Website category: camera
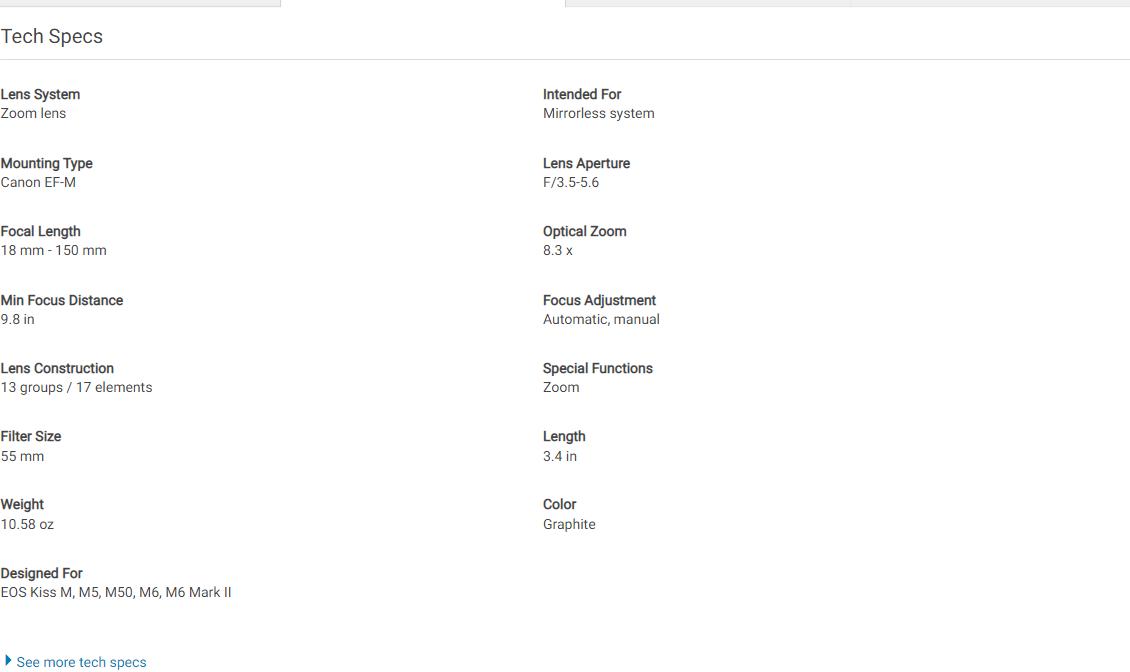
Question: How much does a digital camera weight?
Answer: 10.58 oz

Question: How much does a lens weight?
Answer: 10.58 oz

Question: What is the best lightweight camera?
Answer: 10.58 oz

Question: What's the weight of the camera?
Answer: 10.58 oz

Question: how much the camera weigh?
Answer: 10.58 oz

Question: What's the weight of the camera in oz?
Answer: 10.58 oz

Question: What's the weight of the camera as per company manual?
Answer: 10.58 oz